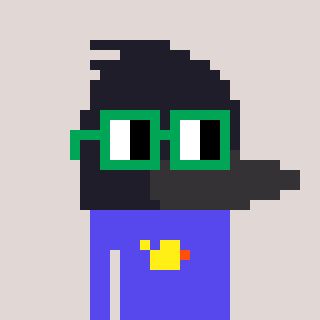
a pixel art character with square green glasses, a raven-shaped head and a computerblue-colored body on a warm background